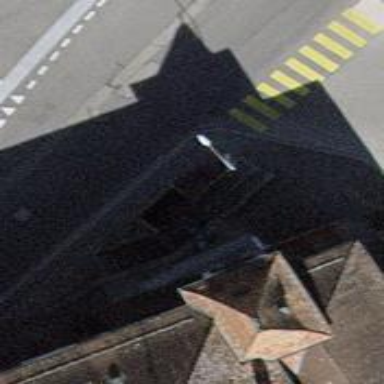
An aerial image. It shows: Set of steps on the road with ramp.